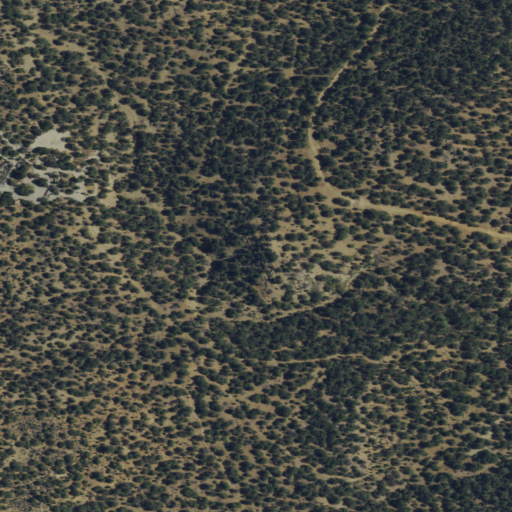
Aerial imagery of valley in New Mexico named Ojitos Canyon containing evergreen forest, open development, and shrub